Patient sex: M
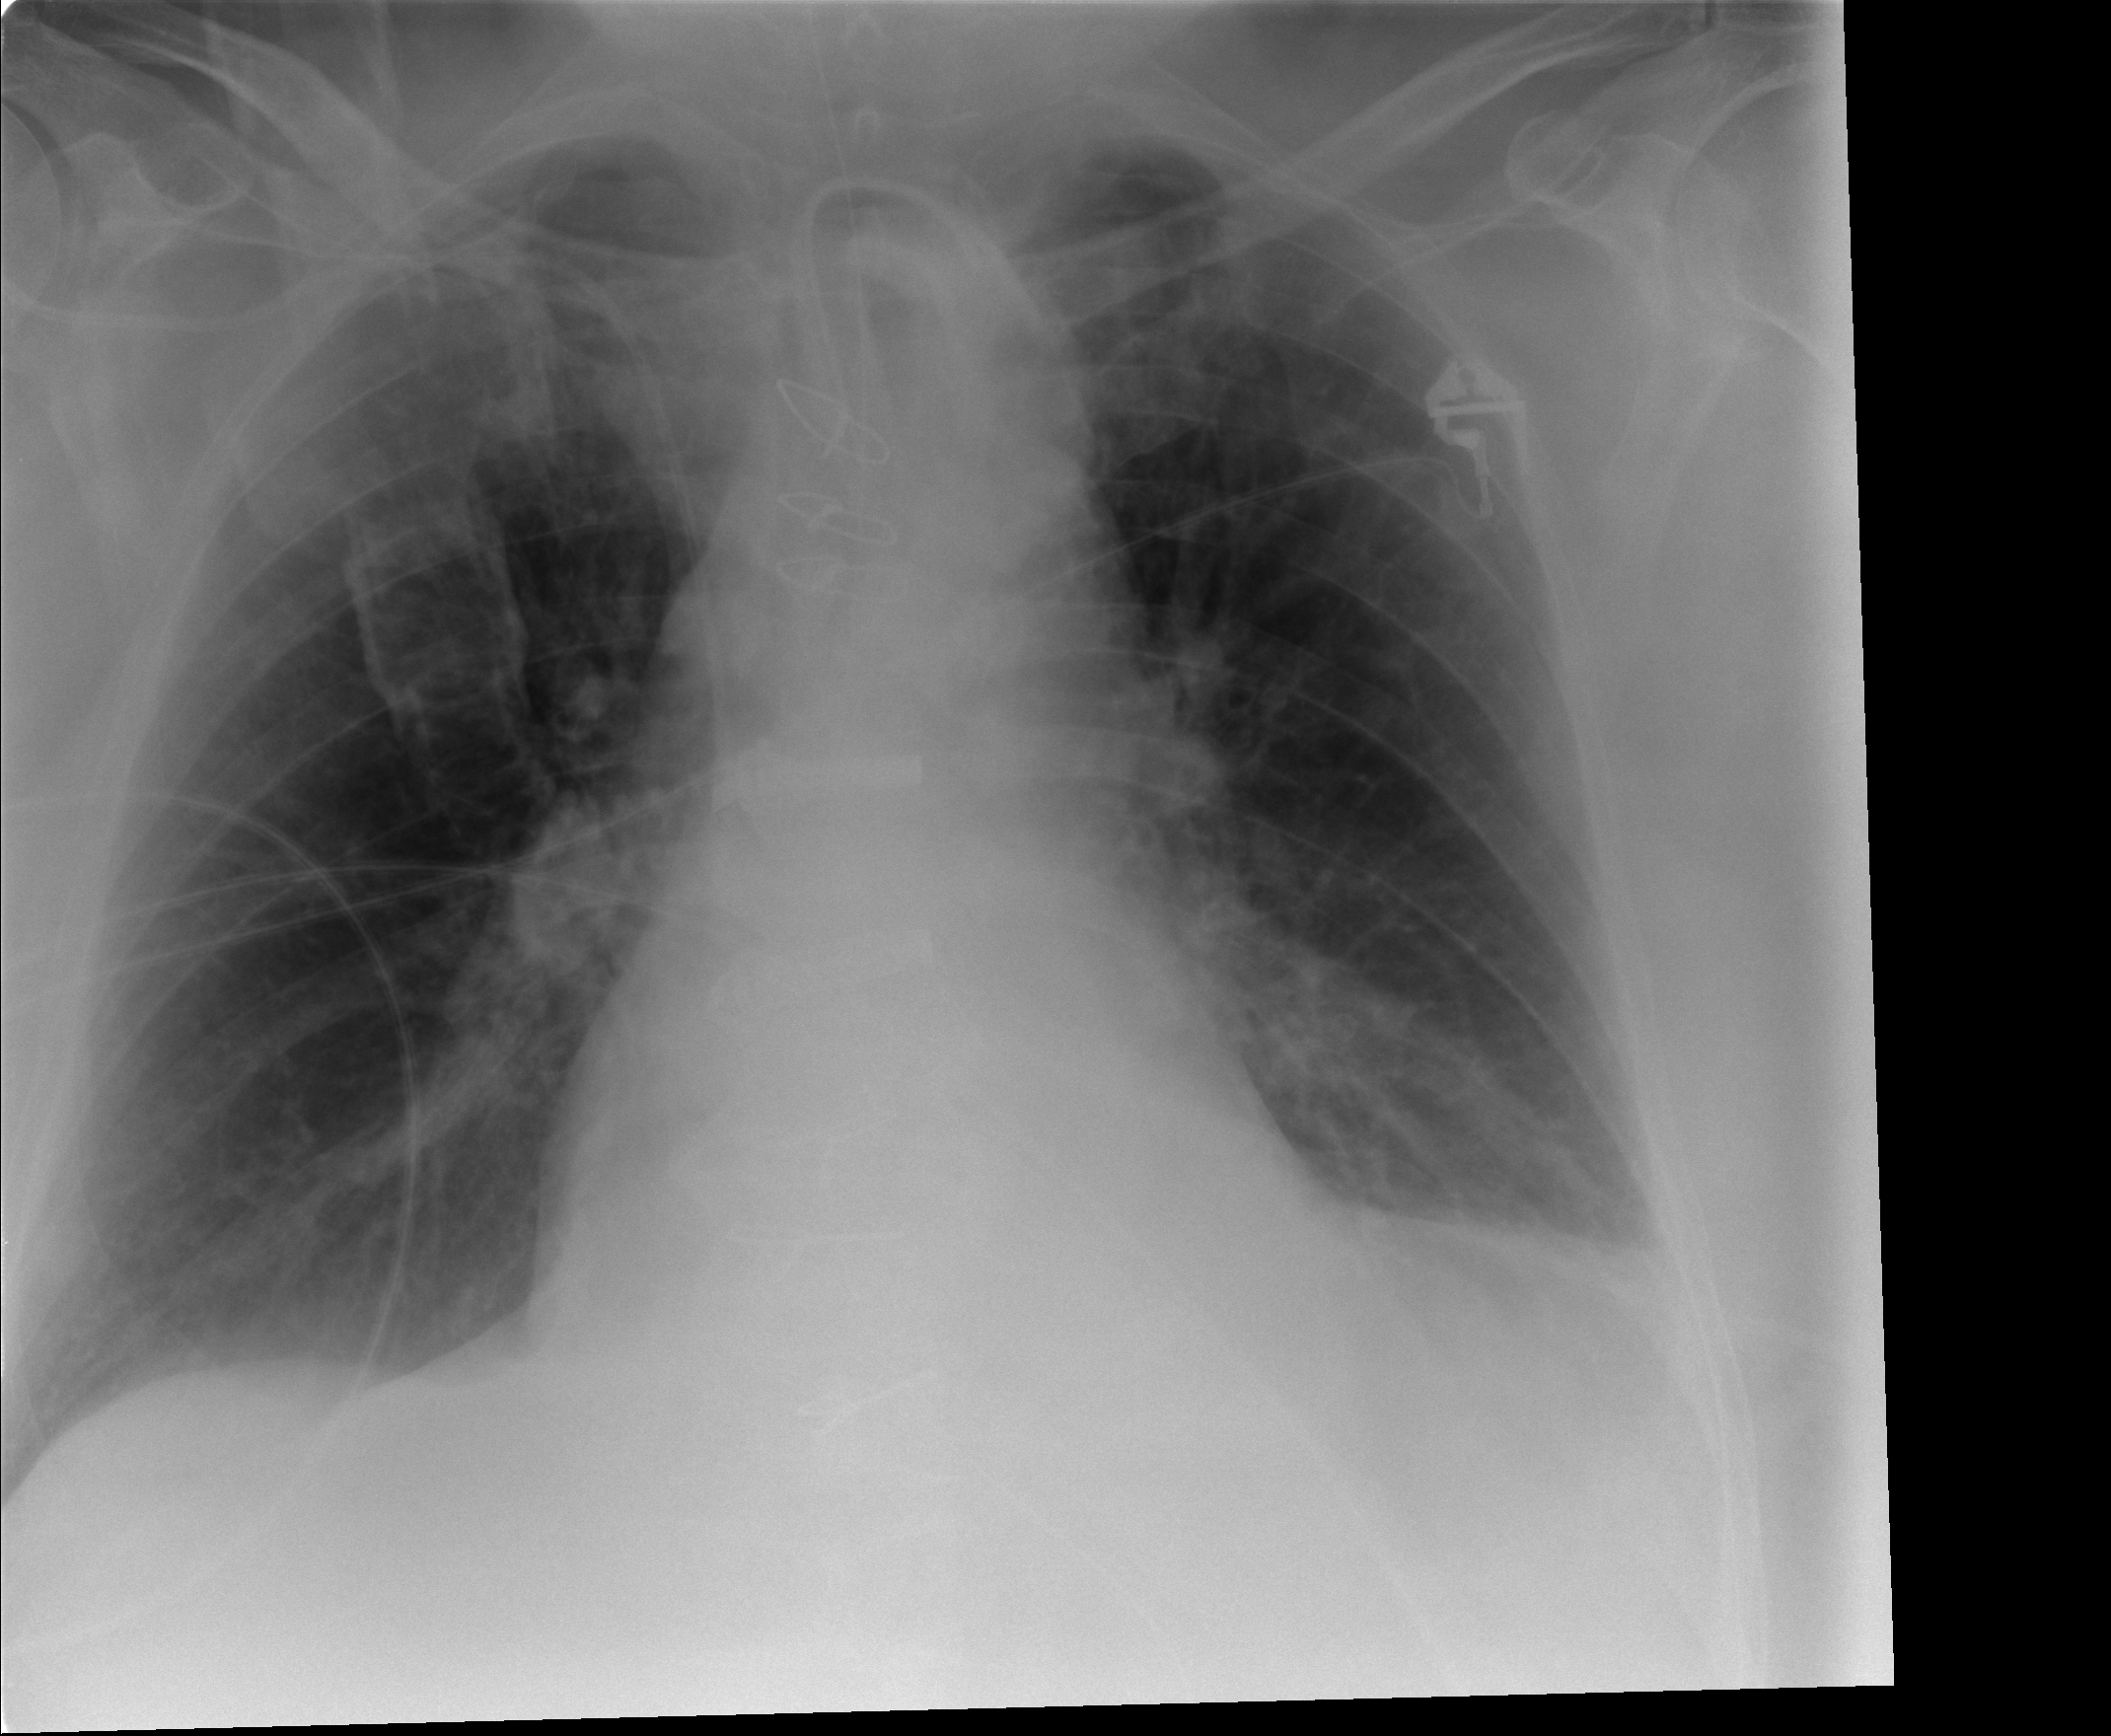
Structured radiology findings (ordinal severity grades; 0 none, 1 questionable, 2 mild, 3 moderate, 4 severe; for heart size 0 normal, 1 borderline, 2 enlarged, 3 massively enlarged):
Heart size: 1
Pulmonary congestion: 2
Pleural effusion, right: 1
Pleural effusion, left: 1
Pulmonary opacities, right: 0
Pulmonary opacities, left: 1
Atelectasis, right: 0
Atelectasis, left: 2